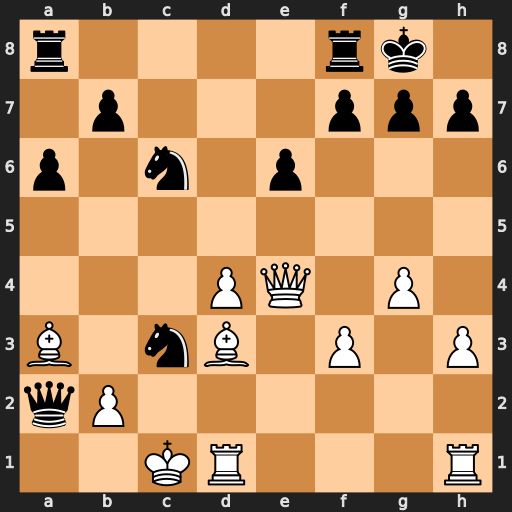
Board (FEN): r4rk1/1p3ppp/p1n1p3/8/3PQ1P1/B1nB1P1P/qP6/2KR3R
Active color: w
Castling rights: -
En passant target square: -
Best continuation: Qxh7#